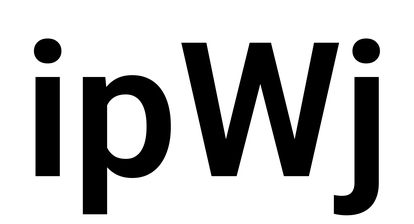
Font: Roboto_SemiBold